Question: Basically:
Is there a better way of achieving somethink like this

than by doing <URL>
'''
<h2><span class="black poly1">Lorem ipsum dolor</span><br/>
<span class="black poly2">sit amed</span></h2>
'''
and
'''
h2 {
line-height: 50px;
}
.black {
color: #fff;
-moz-box-shadow: 3px 3px 0px 0px #C81928;
-webkit-box-shadow: 3px 3px 0px 0px #C81928;
box-shadow: 3px 3px 0px 0px #C81928;
padding: 5px;
margin: 20px;
}
.poly1 {
background: url(http://metamonks.com/meta/poly1.svg);
background-size: cover;
}
.poly2 {
background: url(http://metamonks.com/meta/poly2.svg);
background-size: cover;
margin-left: 120px;
}
'''
I've used SVG files, but that comes with some disadvantages:
- -
I was thinking to placing very stretched triangles around the CSS box, but couldn't get it done properly. Should I best keep trying that (hints are very welcome!) or is there a more elegant solution for that?
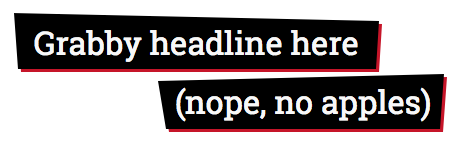
Answer: Why not just add the dropshadow effect to (ie inside) the SVG files themselves?
'''
<svg width="369px" height="60px" viewBox="0 0 369 60" version="1.1" xmlns="http://www.w3.org/2000/svg">
<path d="M73,41 L77,97 L435,97 L438,49 L73,41 Z" fill="red" transform="translate(4,4)"/>
<path d="M73,41 L77,97 L435,97 L438,49 L73,41 Z"/>
</svg>
'''
<URL>